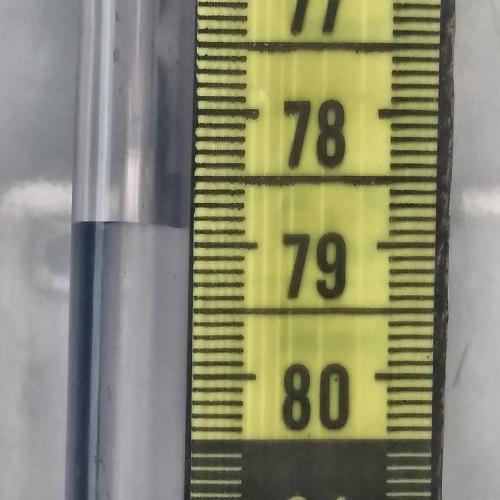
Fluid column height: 78.9 cm